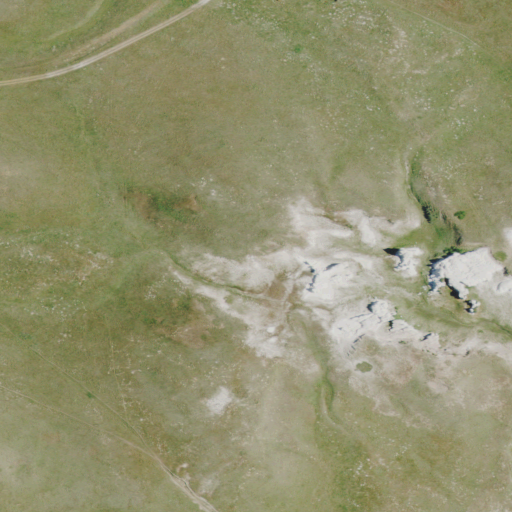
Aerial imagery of mountain in Montana named Chalk Butte containing grassland and shrub